Aerial crown-view tile of a tropical tree (Barro Colorado Island, Panama), acquired 20250124:
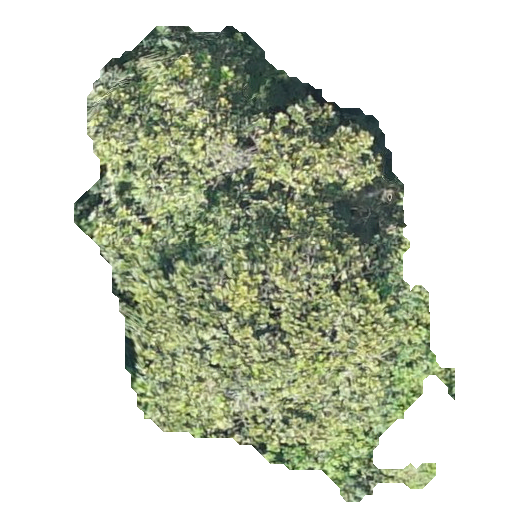
Species: Anacardium excelsum
GBIF accepted scientific name: Anacardium excelsum
Crown area: 173.117 m²